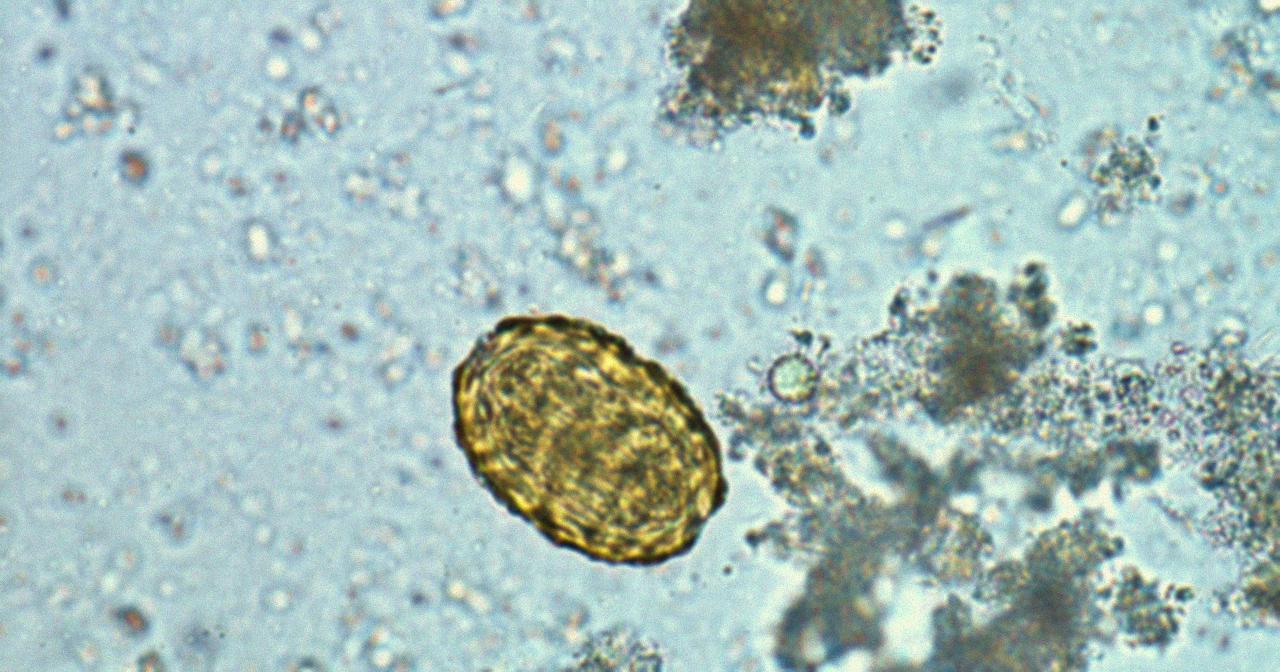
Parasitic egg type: Ascaris lumbricoides